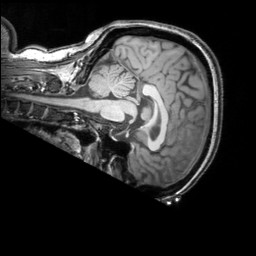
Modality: T1w
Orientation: sagittal
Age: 49
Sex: female
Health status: ill
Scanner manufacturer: siemens
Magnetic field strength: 3 T
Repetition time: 1.59 s
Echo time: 0.00418 s